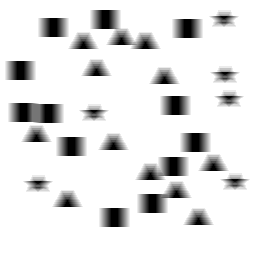
Squares: 12
Triangles: 12
Stars: 6
Total shapes: 30